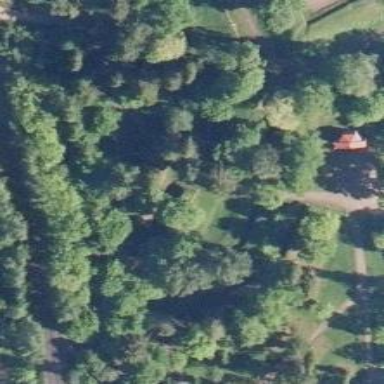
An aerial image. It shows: Park.